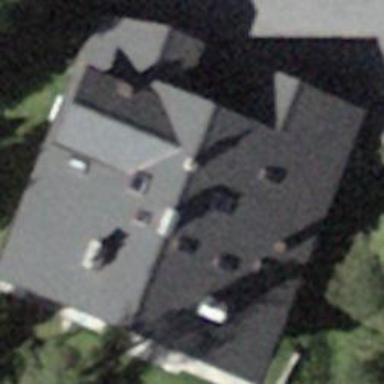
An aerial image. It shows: Building with tile roof.